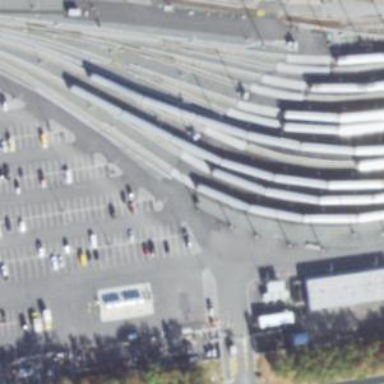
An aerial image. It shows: Electrified rail yard for railway service.